Question: Please look at this picture

Basically you swipe your finger down in that area and it shows more.. how can i do this?
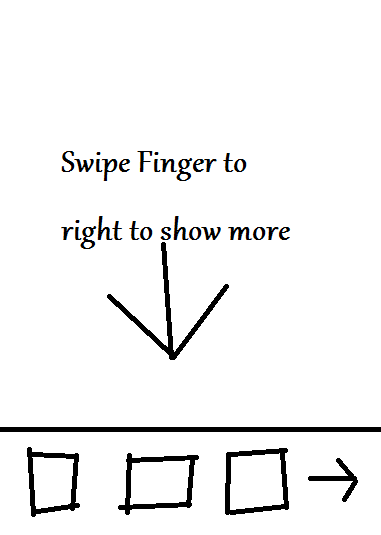
Answer: With 'ViewFlipper' or (horizontal)'ListView' , each page/item of the 'ViewFlipper'/'ListView' will contain one of these view (I bet they are images). For swiping you can 'implement''onTouchListener' or 'GestureDetector'. Override 'onFling()' method, and measure the distance between the initial X-coordinate when the user touches the screen and the final x-coordinate when the user releases the touch screen with method 'event1.getX()' and 'event2.getX()'. 'Do not measure' the motion on the 'y-axis' since --->(to right, you have motion only on the 'x-axis'). Intialize some 'MINIMUM_DISTANCE' to compare with the result from difference between the first touch and release touch coordinate ('event1.getX() - event2.getX()').